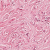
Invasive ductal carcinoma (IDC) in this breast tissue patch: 1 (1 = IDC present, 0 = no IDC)